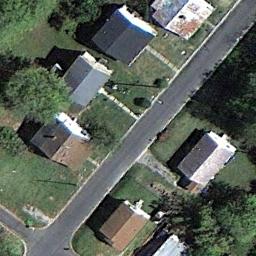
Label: medium_residential